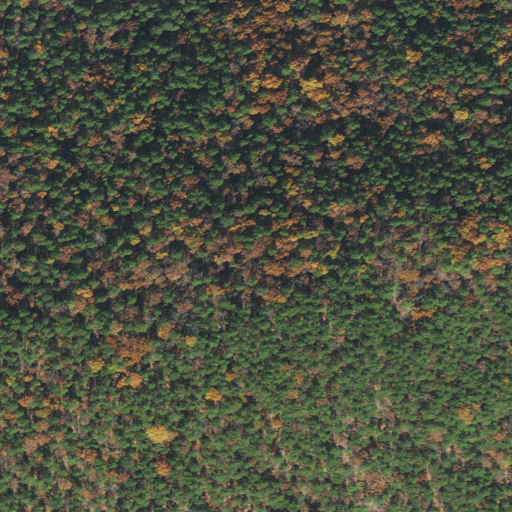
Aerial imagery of ridge(s) in Arkansas named North Deckard Mountain containing evergreen forest and mixed forest